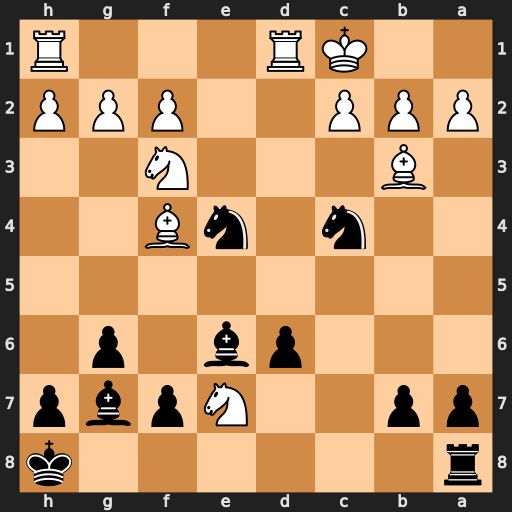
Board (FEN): r6k/pp2Npbp/3pb1p1/8/2n1nB2/1B3N2/PPP2PPP/2KR3R
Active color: b
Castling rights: -
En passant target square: -
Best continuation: Bxb2+ Kb1 Nc3#